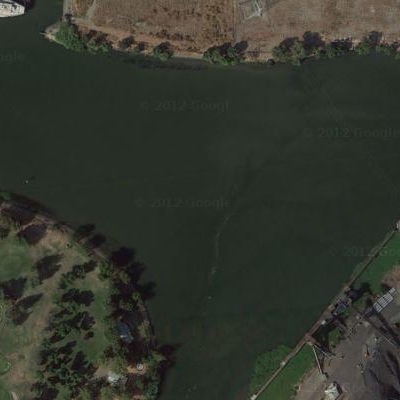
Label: dRiverLake